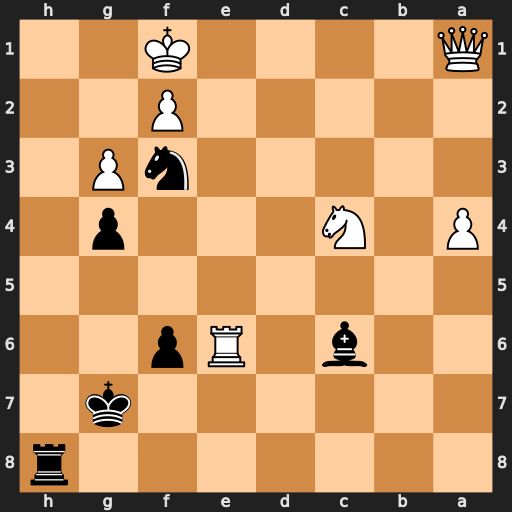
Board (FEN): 7r/6k1/2b1Rp2/8/P1N3p1/5nP1/5P2/Q4K2
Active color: b
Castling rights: -
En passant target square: -
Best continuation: Rh1+ Ke2 Rxa1